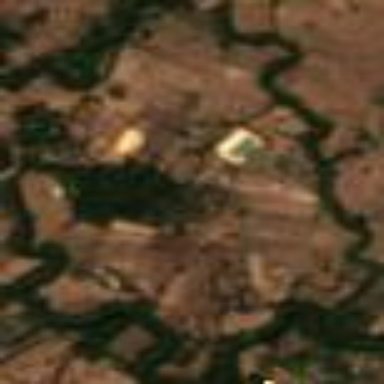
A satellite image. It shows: Farmland with rice crops ready for harvest.